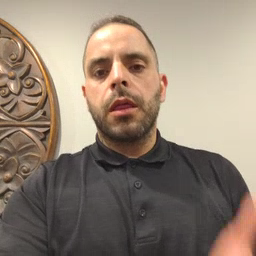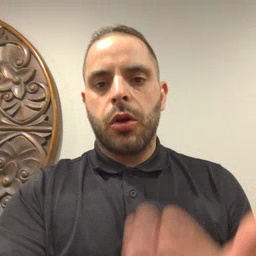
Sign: there